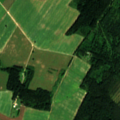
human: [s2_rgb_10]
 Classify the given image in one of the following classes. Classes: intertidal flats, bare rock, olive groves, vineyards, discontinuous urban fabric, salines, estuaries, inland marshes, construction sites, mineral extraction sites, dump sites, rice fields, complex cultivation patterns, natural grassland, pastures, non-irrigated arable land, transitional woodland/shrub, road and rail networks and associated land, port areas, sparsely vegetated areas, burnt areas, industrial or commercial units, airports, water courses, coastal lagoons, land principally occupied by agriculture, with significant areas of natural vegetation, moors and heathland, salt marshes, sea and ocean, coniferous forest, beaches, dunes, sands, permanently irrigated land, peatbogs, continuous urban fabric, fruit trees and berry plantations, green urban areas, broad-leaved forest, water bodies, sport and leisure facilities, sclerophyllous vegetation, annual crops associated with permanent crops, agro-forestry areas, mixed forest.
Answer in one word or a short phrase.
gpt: non-irrigated arable land, mixed forest, transitional woodland/shrub